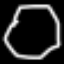
Label: octagon